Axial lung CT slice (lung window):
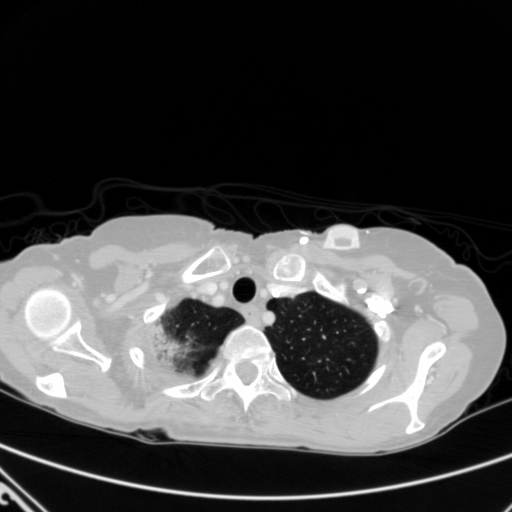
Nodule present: no